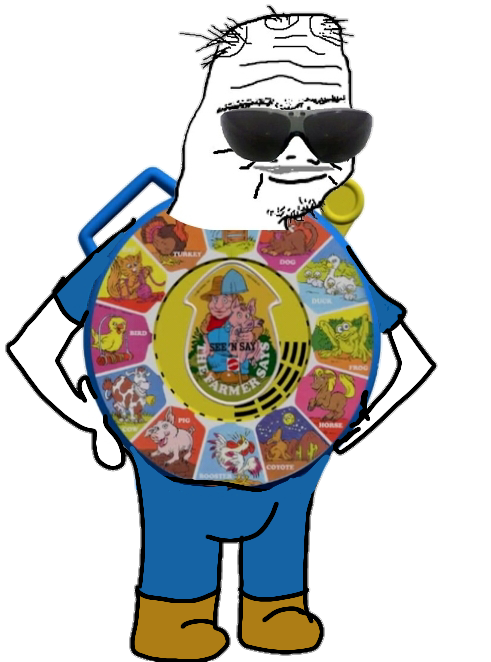
Label: 5_Boomer